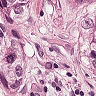
Metastatic tissue present: yes